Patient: sex M, age 35
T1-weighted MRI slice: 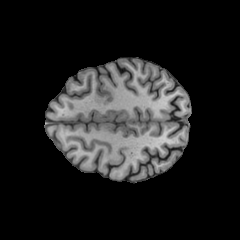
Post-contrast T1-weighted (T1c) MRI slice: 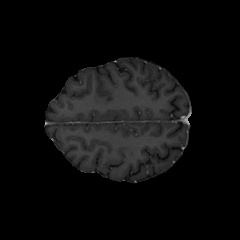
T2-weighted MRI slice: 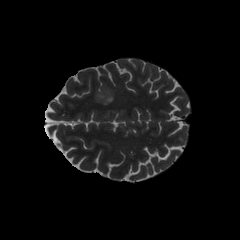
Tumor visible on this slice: yes
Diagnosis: Astrocytoma, IDH-mutant
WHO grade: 3